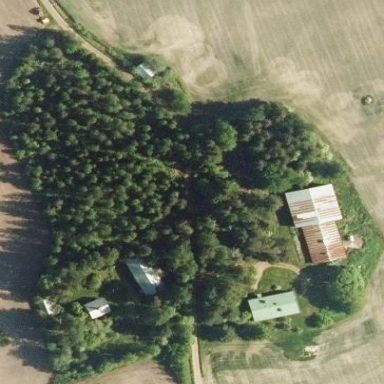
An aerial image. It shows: Farmyard area.